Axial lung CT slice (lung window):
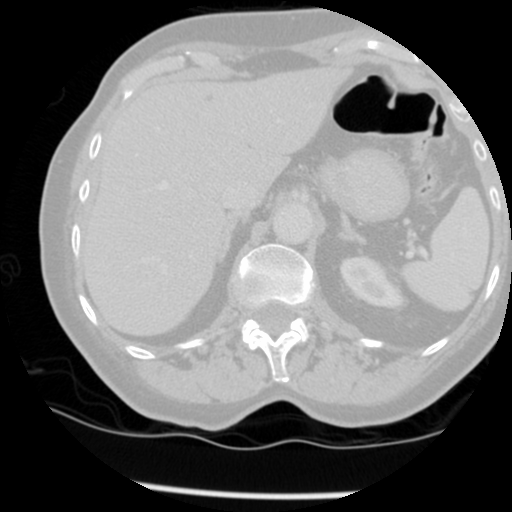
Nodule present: no